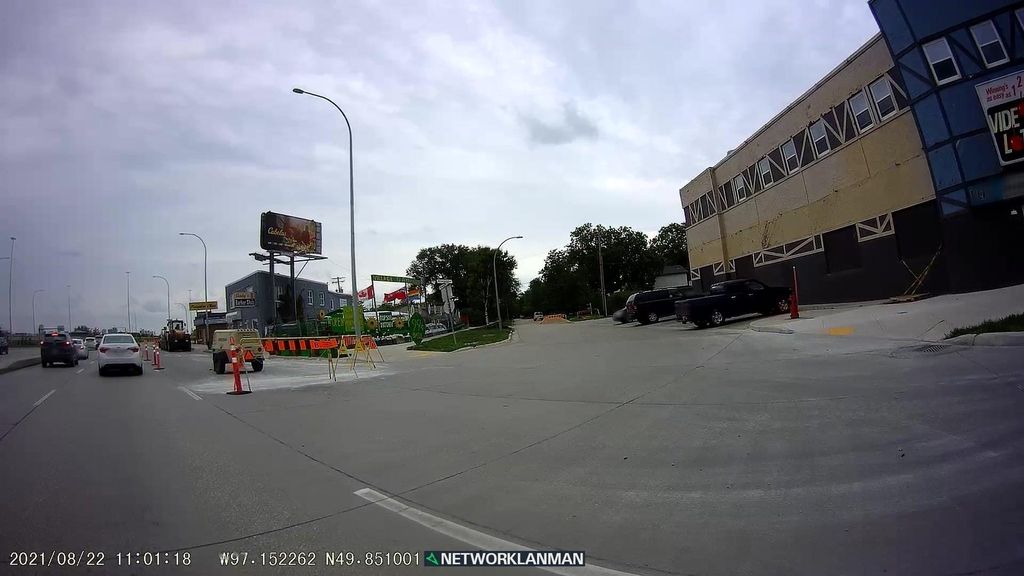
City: winnipeg